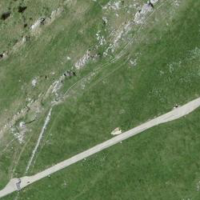
EUNIS habitat code: 23
Species observed at this site:
Veronica chamaedrys
Draba aizoides
Rhinanthus minor
Campanula glomerata
Arianta arbustorum
Vaccinium myrtillus
Gentiana verna
Gymnadenia conopsea
Cardamine pratensis
Anthyllis vulneraria
Plantago media
Taraxacum officinale
Phyteuma orbiculare